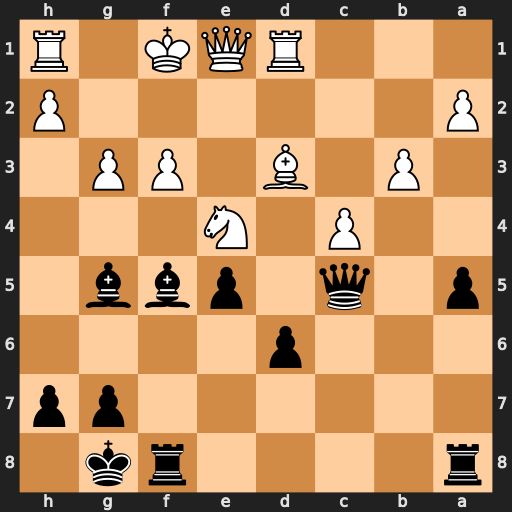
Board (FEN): r4rk1/6pp/3p4/p1q1pbb1/2P1N3/1P1B1PP1/P6P/3RQK1R
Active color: b
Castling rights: -
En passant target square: -
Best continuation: Bh3+ Ke2 Qe3#